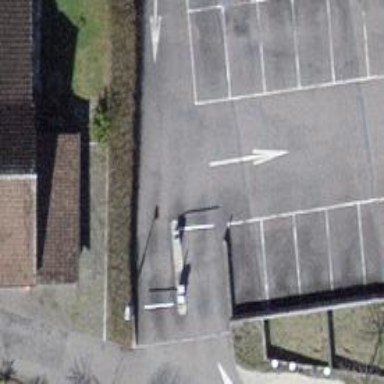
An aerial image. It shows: Lift gate barrier.